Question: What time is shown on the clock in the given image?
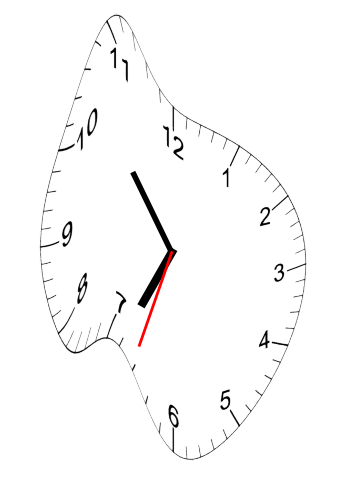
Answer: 06:53:33